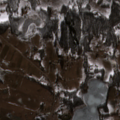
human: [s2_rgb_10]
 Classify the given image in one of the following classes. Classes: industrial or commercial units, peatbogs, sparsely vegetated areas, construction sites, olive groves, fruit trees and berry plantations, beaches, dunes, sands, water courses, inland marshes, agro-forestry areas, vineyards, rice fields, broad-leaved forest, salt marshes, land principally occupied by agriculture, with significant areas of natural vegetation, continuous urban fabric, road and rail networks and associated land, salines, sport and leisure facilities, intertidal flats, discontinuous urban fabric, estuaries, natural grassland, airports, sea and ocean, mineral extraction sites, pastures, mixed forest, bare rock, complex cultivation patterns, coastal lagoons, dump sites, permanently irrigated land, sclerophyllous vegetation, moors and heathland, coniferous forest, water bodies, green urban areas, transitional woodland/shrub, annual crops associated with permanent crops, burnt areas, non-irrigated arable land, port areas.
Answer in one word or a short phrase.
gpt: non-irrigated arable land, pastures, complex cultivation patterns, land principally occupied by agriculture, with significant areas of natural vegetation, broad-leaved forest, water bodies